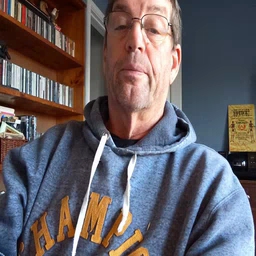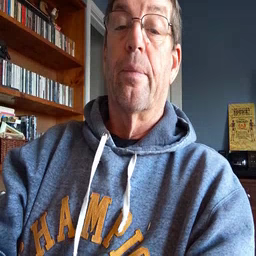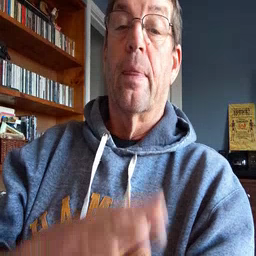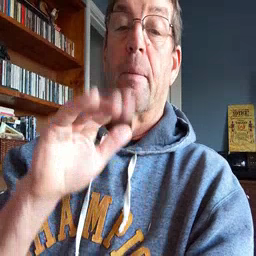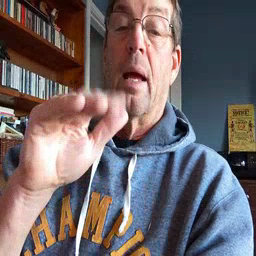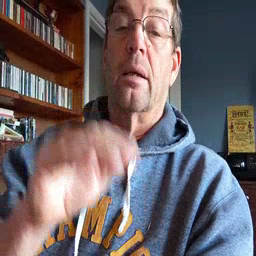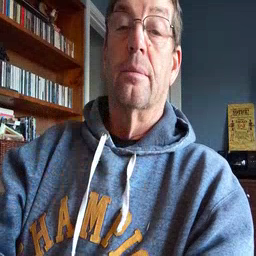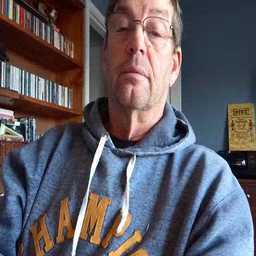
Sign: bye